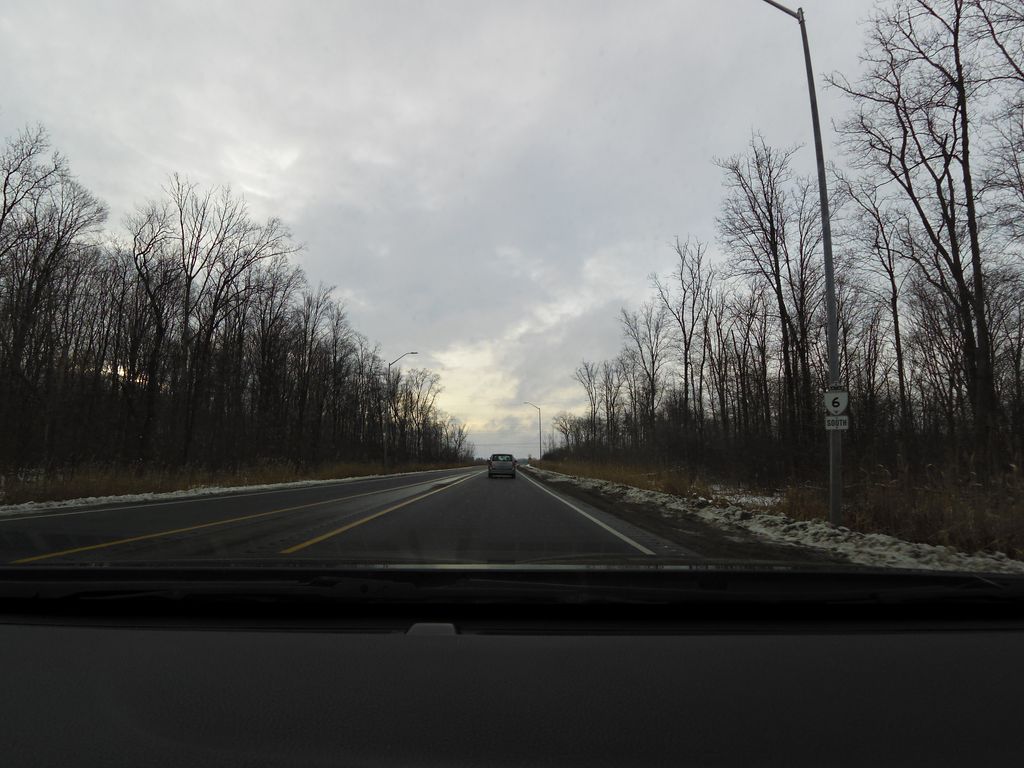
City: hamilton